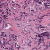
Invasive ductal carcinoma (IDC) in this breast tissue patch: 1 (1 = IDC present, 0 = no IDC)